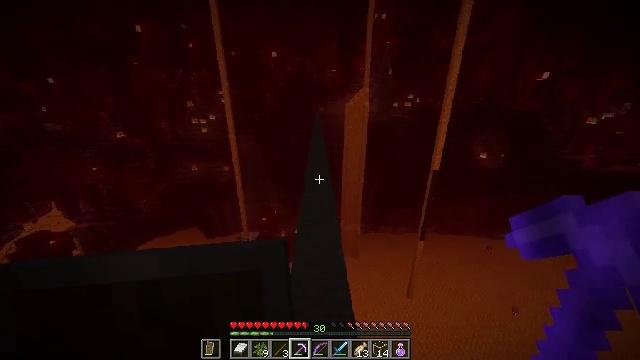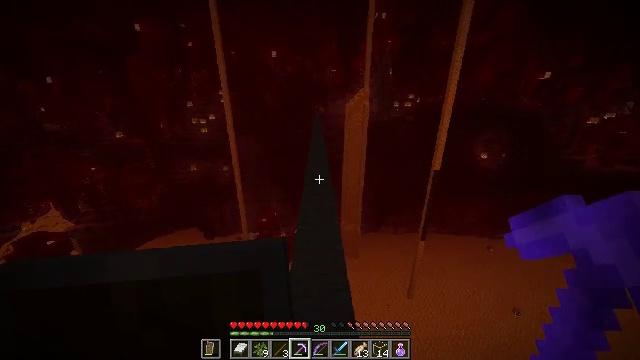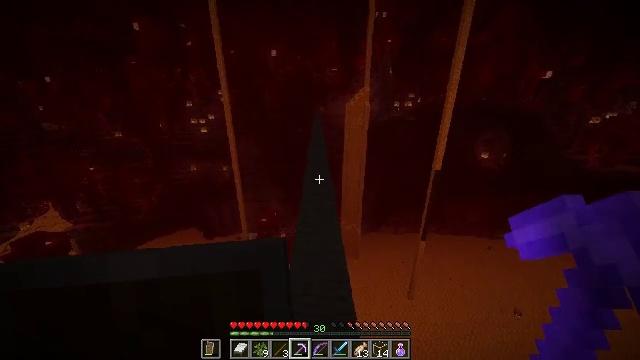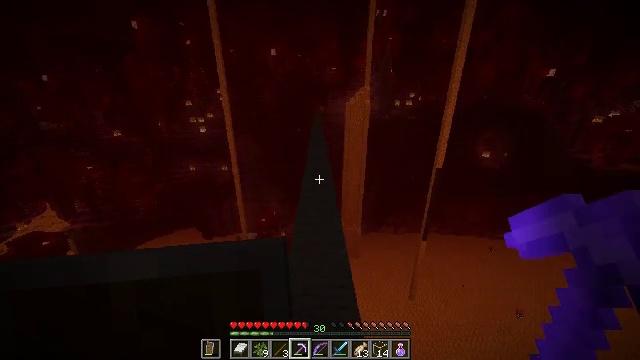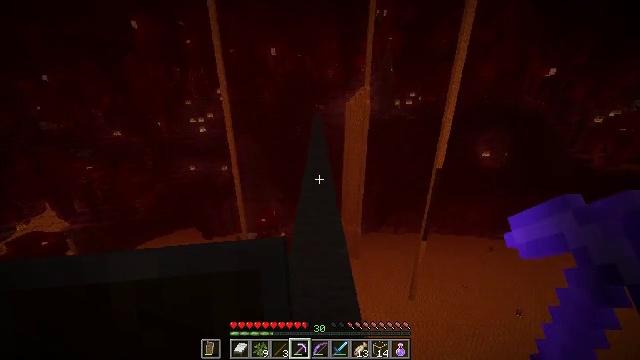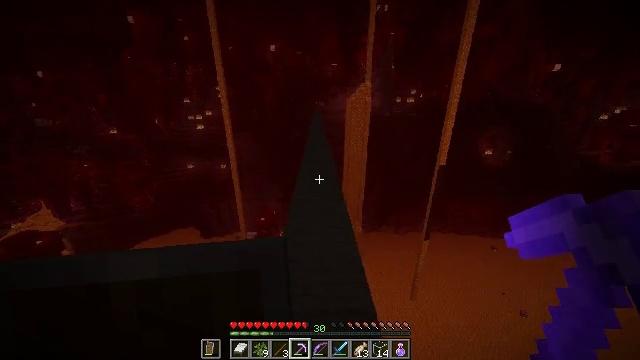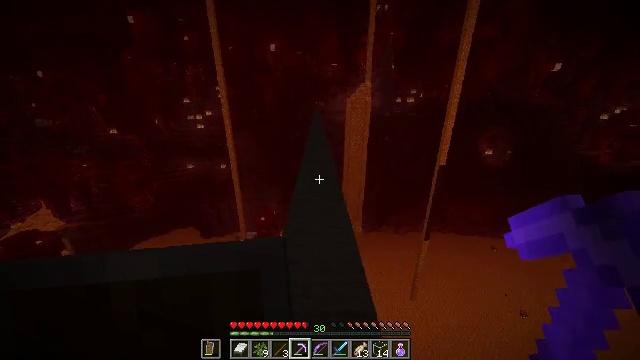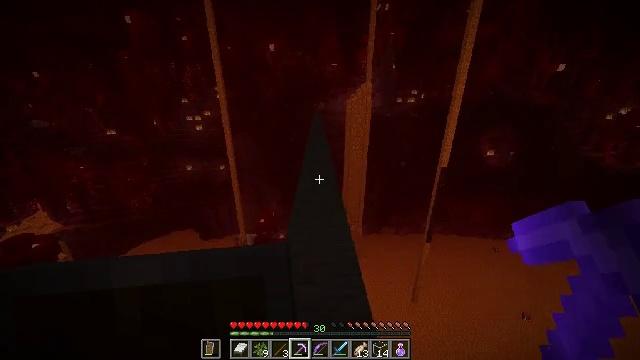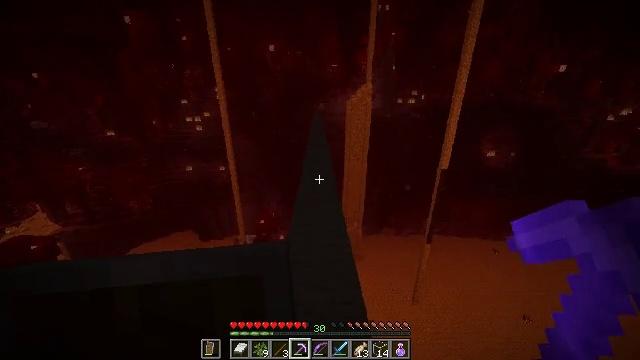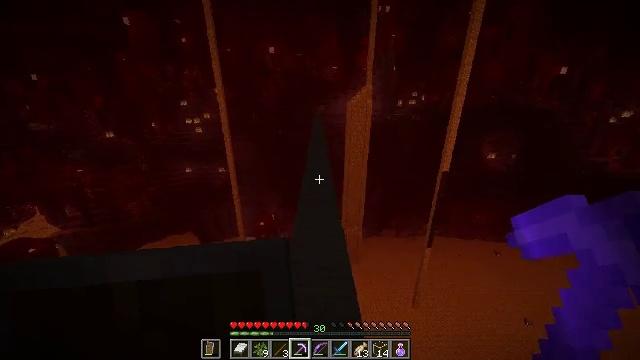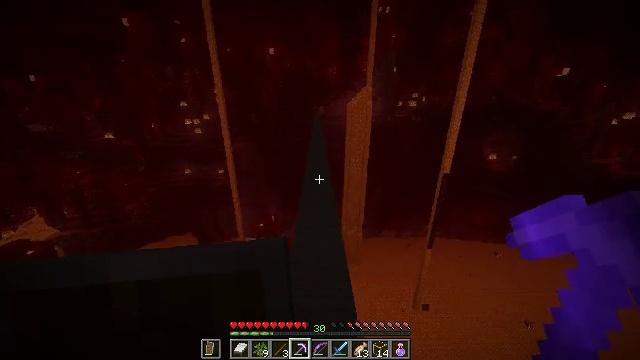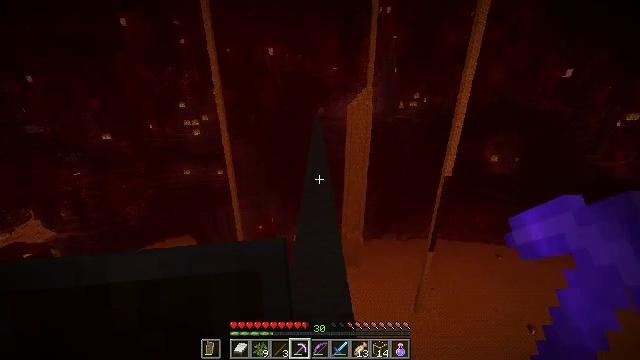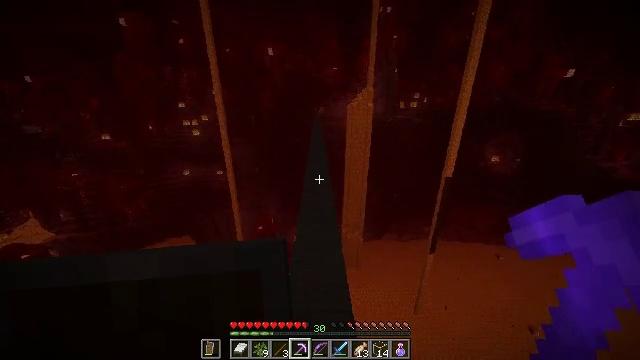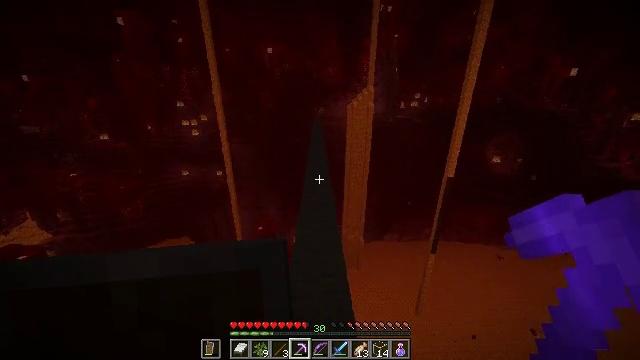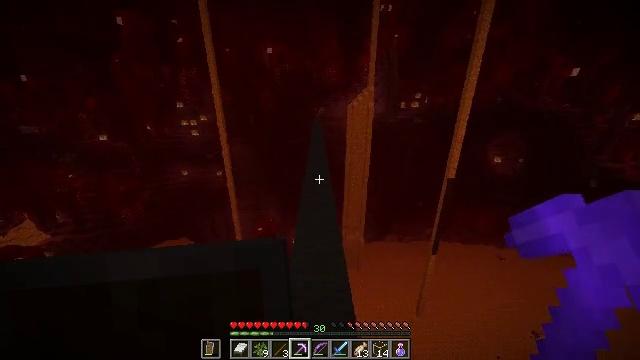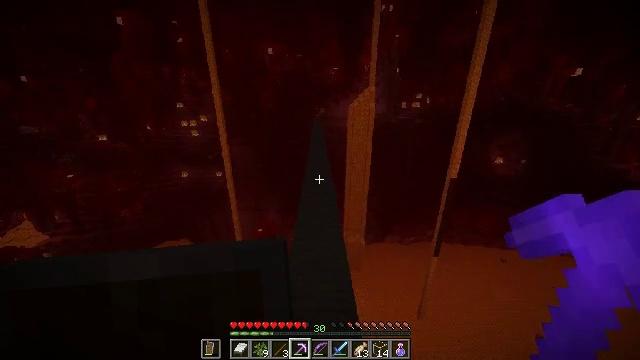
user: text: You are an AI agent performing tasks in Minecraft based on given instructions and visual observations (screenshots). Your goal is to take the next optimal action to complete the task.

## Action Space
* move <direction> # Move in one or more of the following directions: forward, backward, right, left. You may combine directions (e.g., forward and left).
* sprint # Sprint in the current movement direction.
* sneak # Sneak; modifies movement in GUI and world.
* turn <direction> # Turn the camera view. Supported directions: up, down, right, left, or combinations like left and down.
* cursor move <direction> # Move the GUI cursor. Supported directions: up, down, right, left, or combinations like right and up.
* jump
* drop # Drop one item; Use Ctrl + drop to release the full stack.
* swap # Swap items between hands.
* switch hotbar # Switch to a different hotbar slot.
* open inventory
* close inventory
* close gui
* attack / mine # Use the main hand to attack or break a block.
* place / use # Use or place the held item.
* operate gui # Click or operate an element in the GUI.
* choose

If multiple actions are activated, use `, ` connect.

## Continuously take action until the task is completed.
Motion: motion action
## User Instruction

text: Harvest nether bricks from a structure.
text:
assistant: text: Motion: move forward, jump
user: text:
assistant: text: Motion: move forward, jump
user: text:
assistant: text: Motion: move forward, jump
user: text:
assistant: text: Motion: move forward, jump
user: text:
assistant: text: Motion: move forward, jump
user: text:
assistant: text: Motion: move forward, jump
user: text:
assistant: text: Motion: move forward, jump
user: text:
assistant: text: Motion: move forward, jump
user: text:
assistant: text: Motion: move forward, jump
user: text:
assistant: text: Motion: move forward, jump
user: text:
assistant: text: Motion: move forward, jump
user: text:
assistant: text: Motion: move forward, jump
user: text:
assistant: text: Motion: move forward, jump
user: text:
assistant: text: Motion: move forward, jump
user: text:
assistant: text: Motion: move forward, jump
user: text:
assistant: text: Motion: move forward, jump
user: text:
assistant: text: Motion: move forward, jump
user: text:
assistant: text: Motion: move forward, jump
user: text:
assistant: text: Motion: move forward, jump
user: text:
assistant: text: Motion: move forward, jump
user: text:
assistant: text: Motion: move forward, jump
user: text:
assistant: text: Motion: move forward, jump
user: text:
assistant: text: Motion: move forward, jump
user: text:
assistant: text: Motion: move forward, jump
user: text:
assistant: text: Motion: move forward, jump
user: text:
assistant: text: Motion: move forward, jump
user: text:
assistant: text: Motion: move forward, jump
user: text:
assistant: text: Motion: move forward, jump
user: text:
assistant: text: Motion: move forward, jump
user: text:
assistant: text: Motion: move forward, jump